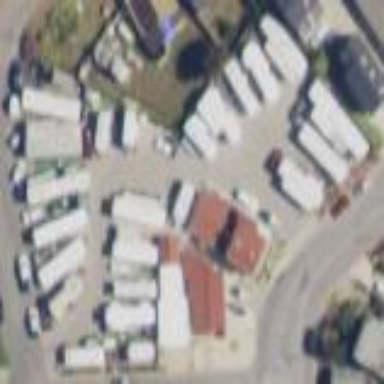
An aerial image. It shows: Residential area designated for mobile homes - mobile home park.